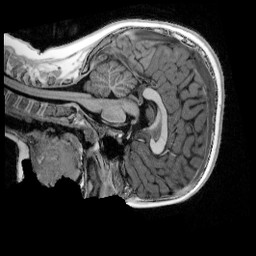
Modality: UNIT1_denoised
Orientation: sagittal
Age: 9
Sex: male
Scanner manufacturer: siemens
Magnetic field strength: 3 T
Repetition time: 4 s
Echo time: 0.00303 s